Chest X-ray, AP view. Patient: 46 years old, sex M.
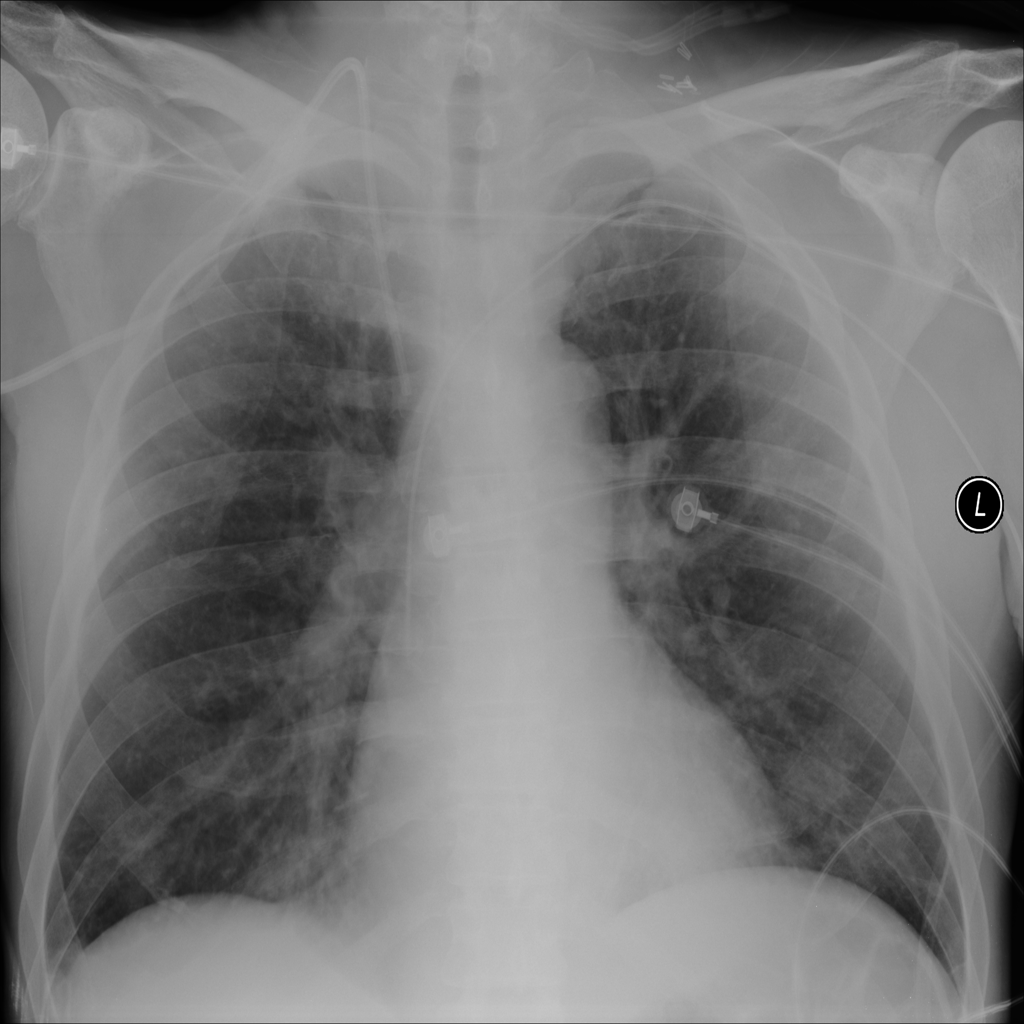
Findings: Atelectasis, Consolidation